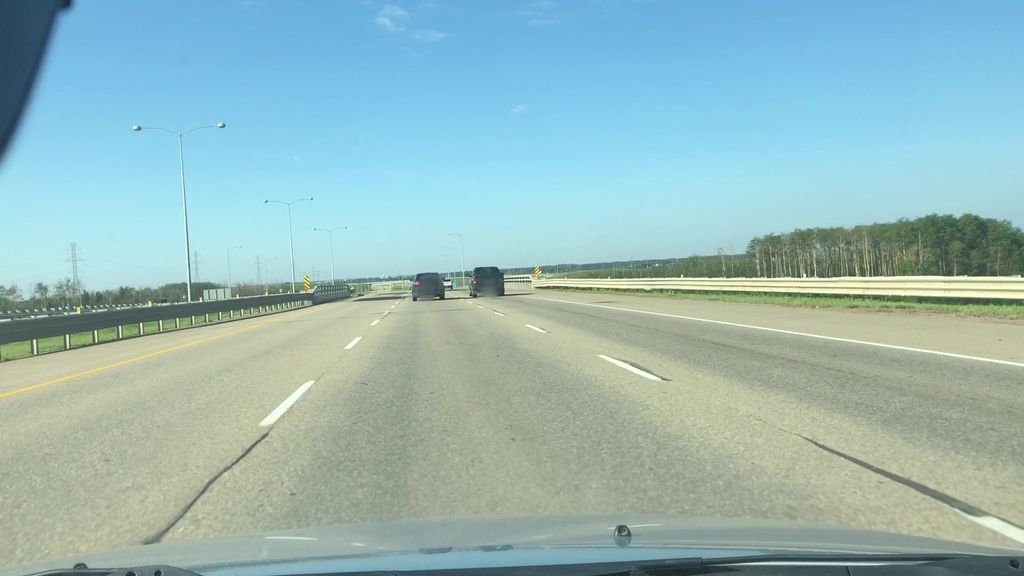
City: edmonton